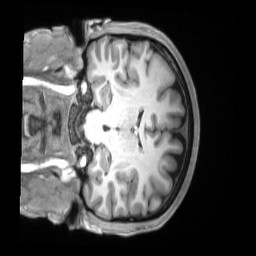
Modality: T1w
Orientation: coronal
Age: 24
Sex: male
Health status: ill
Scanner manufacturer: siemens
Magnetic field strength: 3 T
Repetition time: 2.2 s
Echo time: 0.00157 s